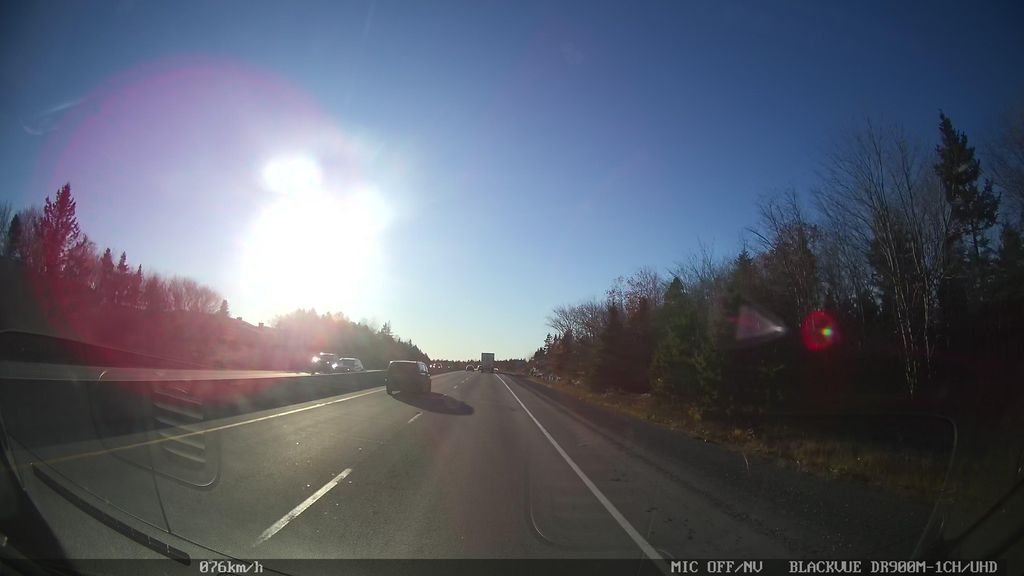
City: halifax